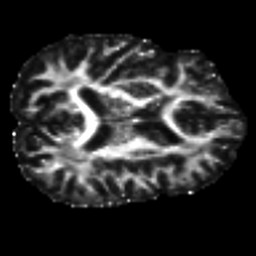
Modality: FA
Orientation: axial
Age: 47
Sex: male
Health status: ill
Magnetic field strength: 3 T
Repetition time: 9 s
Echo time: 0.093 s